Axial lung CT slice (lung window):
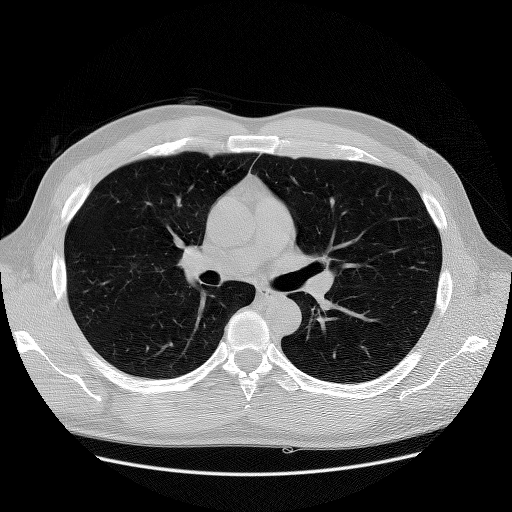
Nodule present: no